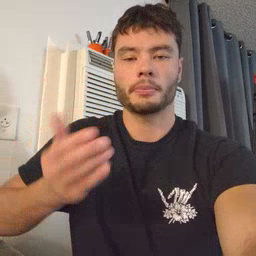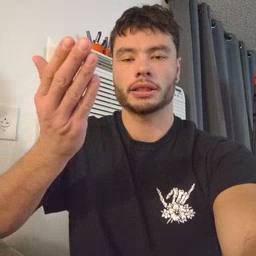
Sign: mitten